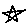
Label: star